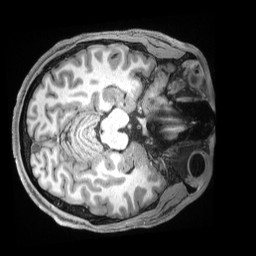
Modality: T1w
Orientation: axial
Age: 19
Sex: male
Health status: ill
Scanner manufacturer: siemens
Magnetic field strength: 3 T
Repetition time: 2.5 s
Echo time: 0.00181 s